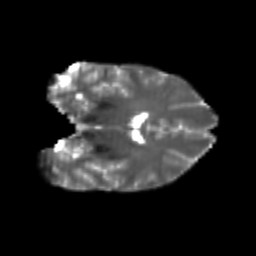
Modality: T2w
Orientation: coronal
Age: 22
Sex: female
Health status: healthy
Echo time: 0.074 s